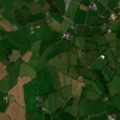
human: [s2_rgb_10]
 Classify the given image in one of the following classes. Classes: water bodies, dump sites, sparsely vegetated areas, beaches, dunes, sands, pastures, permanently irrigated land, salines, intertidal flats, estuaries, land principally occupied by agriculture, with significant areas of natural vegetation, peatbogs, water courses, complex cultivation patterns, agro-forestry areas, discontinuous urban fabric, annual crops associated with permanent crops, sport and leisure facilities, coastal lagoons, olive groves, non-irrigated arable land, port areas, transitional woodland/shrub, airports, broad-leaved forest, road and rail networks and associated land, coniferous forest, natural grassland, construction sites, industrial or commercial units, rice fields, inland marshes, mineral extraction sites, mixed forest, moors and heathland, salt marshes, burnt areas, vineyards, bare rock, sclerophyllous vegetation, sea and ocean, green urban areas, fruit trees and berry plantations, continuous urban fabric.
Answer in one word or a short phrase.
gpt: pastures